The plot shows how the frequency content of a bearing vibration signal evolves over time (STFT spectrogram). Diagnose the bearing from this image, choosing from: normal, inner_race, outer_race, ball.
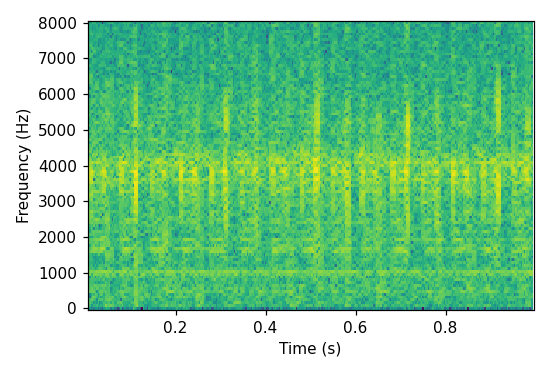
Answer: ball